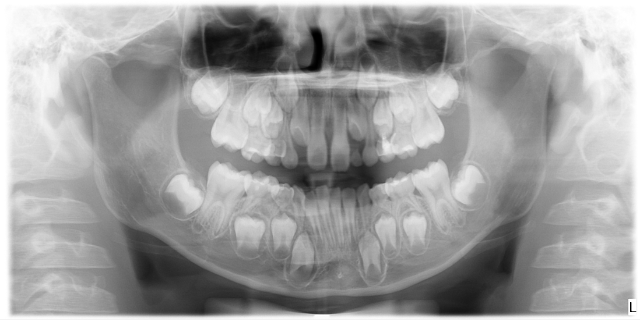
child